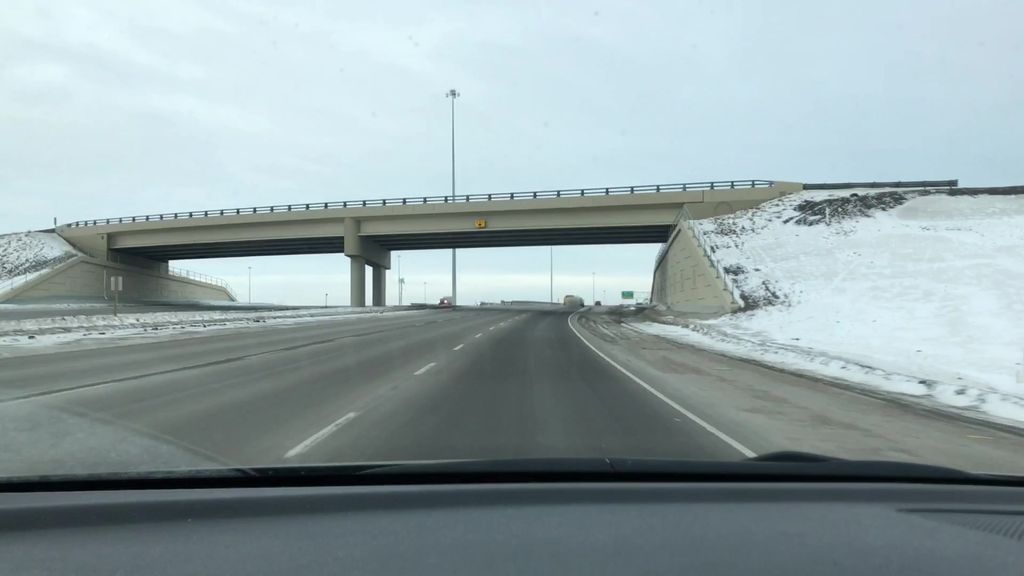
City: edmonton